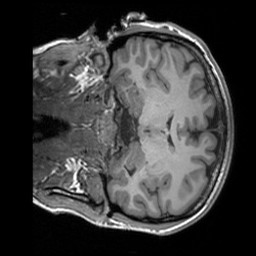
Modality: T1w
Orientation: coronal
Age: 29
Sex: female
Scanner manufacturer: siemens
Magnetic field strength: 3 T
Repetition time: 1.9 s
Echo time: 0.00252 s